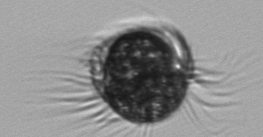
Label: Mesodinium